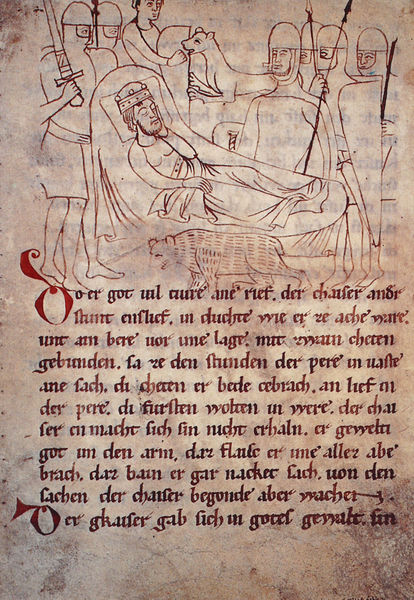
Titel: Heidelberger Handschrift (“Rolandslied” des Pfaffen Konrad)
Institution: Heidelberg, Universitätsbibliothek
Schlagwörter: mann, braun, männer, skizze, zeichnung, hund, rot, tier, tod, gewand, blatt, krone, schrift, liegen, kissen, könig, lanze, soldaten, bett, deutsch, schild, buch, seite, illustration, schwert, text, waffen, helm, ritter, rüstung, liege, helme, mittelalter, krieger, lanzen, speere, bär, englisch, handschrift, latein, tiger, althochdeutsch, mittelhochdeutsch, o